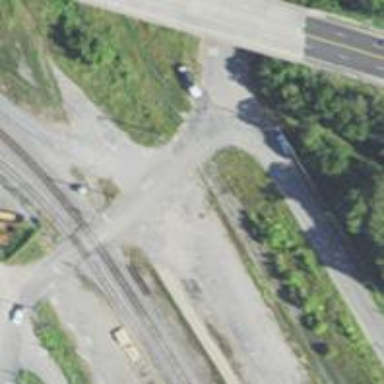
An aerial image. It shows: Abandoned railway.